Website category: book
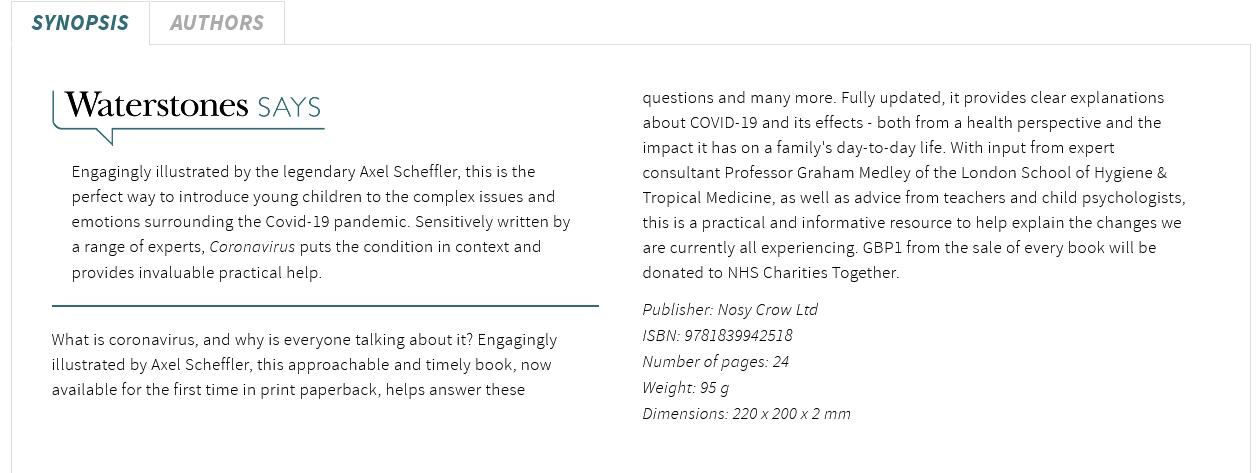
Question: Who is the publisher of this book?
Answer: Nosy Crow Ltd

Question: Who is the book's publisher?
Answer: Nosy Crow Ltd

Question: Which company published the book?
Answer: Nosy Crow Ltd

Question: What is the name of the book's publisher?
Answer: Nosy Crow Ltd

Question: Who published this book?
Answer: Nosy Crow Ltd

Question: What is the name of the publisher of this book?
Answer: Nosy Crow Ltd

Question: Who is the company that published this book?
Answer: Nosy Crow Ltd

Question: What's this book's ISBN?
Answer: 9781839942518

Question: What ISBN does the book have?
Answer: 9781839942518

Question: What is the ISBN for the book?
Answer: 9781839942518

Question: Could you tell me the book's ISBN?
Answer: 9781839942518

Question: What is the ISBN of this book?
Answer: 9781839942518

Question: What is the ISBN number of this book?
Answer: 9781839942518

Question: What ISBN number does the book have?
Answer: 9781839942518

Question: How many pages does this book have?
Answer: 24

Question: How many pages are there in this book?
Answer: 24

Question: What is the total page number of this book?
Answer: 24

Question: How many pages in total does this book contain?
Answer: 24

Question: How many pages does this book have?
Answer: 24

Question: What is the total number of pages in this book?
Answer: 24

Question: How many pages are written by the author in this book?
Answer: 24

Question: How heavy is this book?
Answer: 95 g

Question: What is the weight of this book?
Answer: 95 g

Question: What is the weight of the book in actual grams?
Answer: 95 g

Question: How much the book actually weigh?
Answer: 95 g

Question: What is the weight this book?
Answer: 95 g

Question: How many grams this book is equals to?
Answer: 95 g

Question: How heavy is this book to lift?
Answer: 95 g

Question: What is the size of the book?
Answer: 220 x 200 x 2 mm

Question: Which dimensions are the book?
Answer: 220 x 200 x 2 mm

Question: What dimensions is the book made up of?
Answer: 220 x 200 x 2 mm

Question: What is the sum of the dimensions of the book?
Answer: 220 x 200 x 2 mm

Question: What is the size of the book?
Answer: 220 x 200 x 2 mm

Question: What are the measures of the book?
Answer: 220 x 200 x 2 mm

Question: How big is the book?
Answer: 220 x 200 x 2 mm